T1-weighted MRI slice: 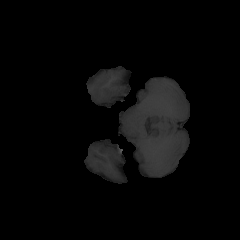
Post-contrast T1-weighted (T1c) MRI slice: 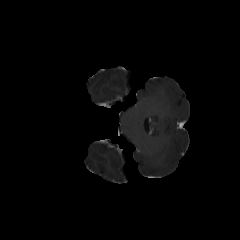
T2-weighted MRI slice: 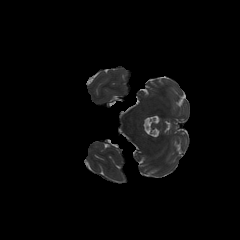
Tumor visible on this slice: no